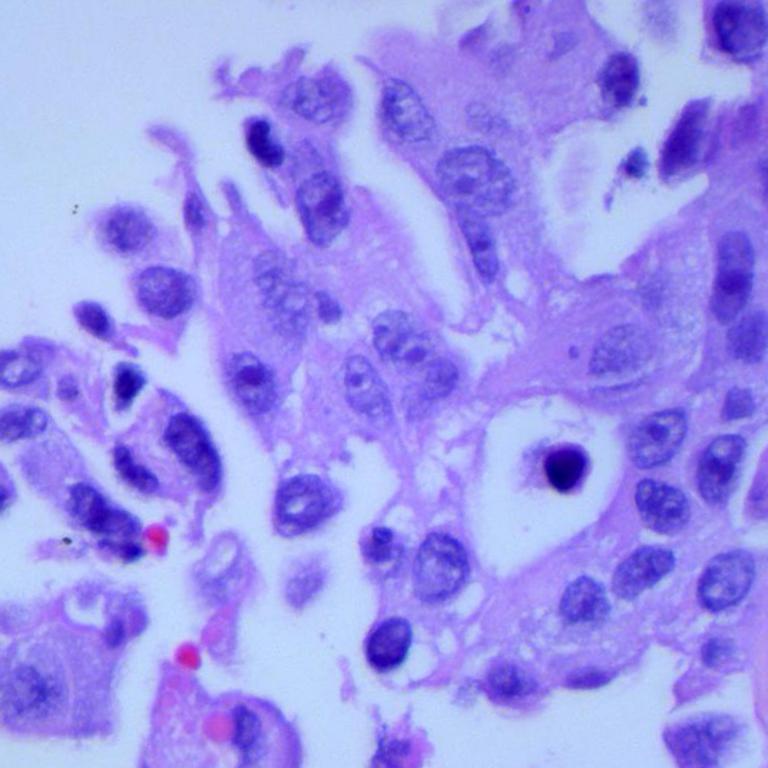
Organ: lung
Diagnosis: adenocarcinomas